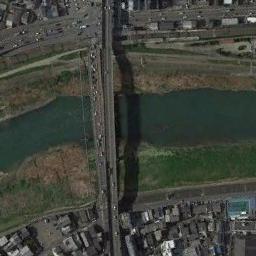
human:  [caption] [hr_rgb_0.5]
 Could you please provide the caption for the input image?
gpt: On one side of the river are vegetation and on the other side are settlements .

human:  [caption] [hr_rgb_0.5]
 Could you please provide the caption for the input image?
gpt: A bridge connects the land on both sides of the turquoise river  There are long yellow river banks on both sides of the river  There are many buildings and roads on the land .

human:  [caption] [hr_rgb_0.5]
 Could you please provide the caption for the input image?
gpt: There is a bridge over the river with some roads and buildings beside .

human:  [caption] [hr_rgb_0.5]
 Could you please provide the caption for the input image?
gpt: A bridge built on a dark green river and the flood bed of the river while some buildings arranged neatly on both sides of the river .

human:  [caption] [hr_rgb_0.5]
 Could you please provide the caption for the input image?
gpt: Many buildings are on either side of the bridge .